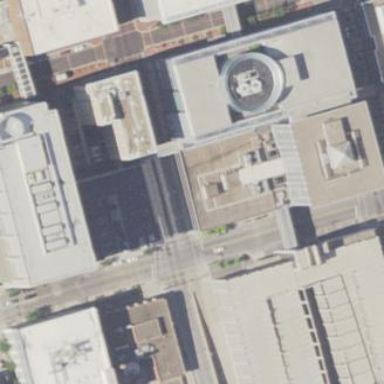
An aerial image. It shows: Office building.